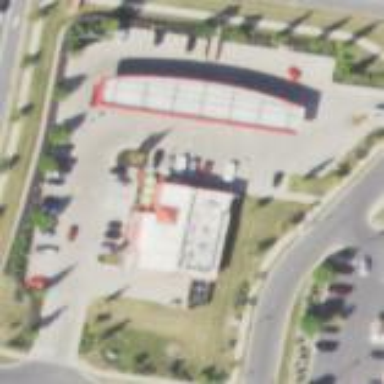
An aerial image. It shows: Fuel station.